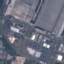
Land use / land cover: Industrial